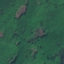
Label: Forest